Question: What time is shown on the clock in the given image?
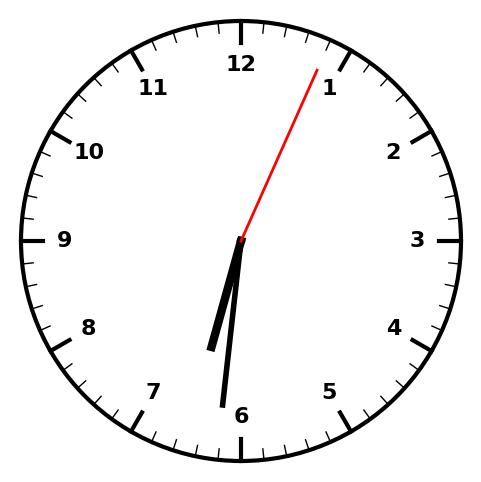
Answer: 06:31:04